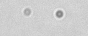
Label: camera_spot